Question: I'm trying to create my own version of iTunes. I am trying to create a music player and this is my method:
'''
public void audioPlayerButtons(ActionEvent actionEvent) {
if (actionEvent.getSource() == playbtn) {
String bip = "/Users/april121/Work/MyMusic!/src/sample/Songs/01 Clarity.m4a";
Media hit = new Media(bip);
MediaPlayer mediaPlayer = new MediaPlayer(hit);
MediaPlayer.play();
}
else (actionEvent.getSource()== pausebtn){
MediaPlayer.pause();
}
else (actionEvent.getSource()==forwardbtn){
MediaPlayer.seek(MediaPlayer.getStartTime());
MediaPlayer.stop();
}
else (actionEvent.getSource()==backwardbtn){
//to be finished
}
'''
But I have tried for hours now - be it through importing libraries from Maven or hard coding and it's not working.
I'd like it show what's playing and have basic functions ie. play, pause, rewind and forward and have a progress bar.
this is the error it is showing:
'''
non-static method can't be accessed in static context. And the part that is causing the error is the ".stop()" or ".play()" bits
'''
but I don't understand why - because my method is non-static anyways

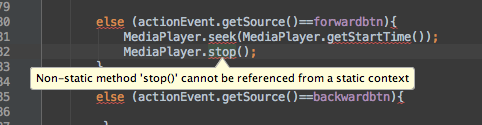
Answer: Look at these lines:
'''
MediaPlayer mediaPlayer = new MediaPlayer(hit);
MediaPlayer.play();
'''
That second line is calling a static 'play()' function, which doesn't work. The 'play()' function is non-static. That's why you're getting the error you're getting.
You probably mean this instead:
'''
MediaPlayer mediaPlayer = new MediaPlayer(hit);
mediaPlayer.play();
'''
If you have other questions, post them as separate questions and try to be as specific as possible.